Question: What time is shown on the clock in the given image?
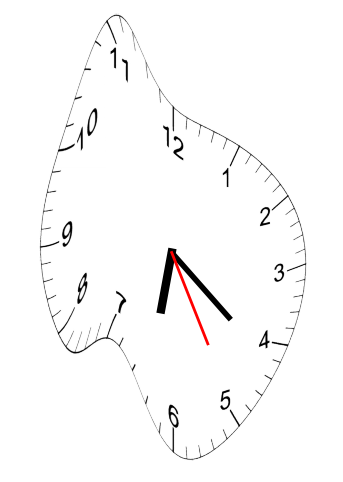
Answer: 06:21:25